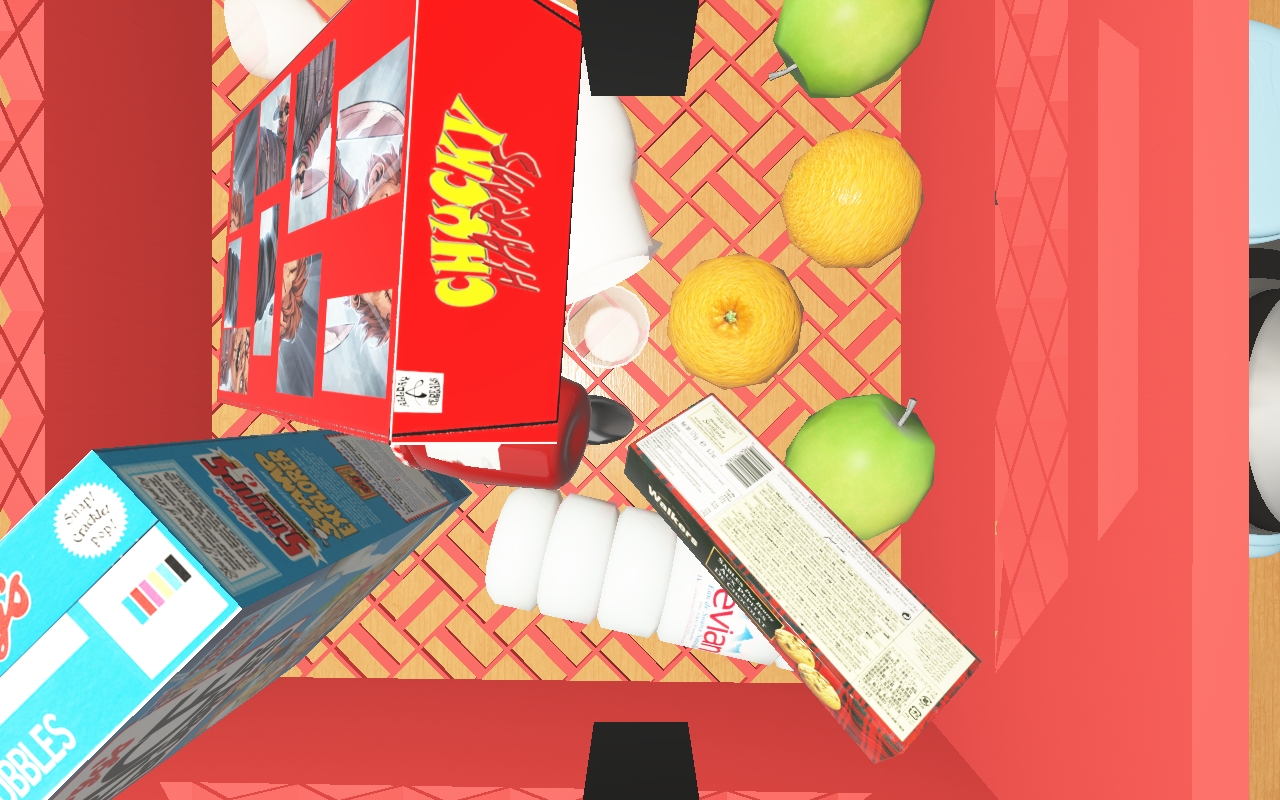
Objects in the scene:
carafe
water bottle
apple
apple
orange
orange
plate
cereal box